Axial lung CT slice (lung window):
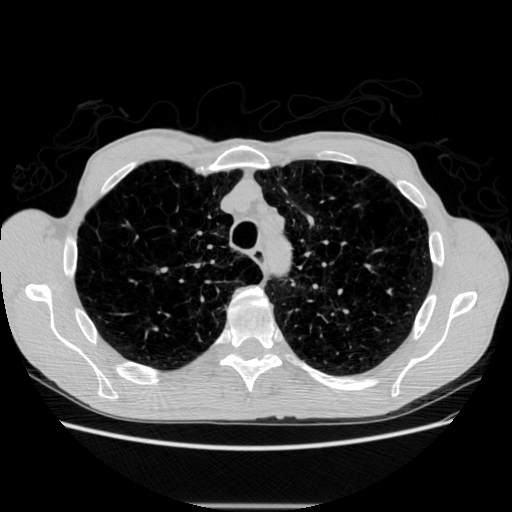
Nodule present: no